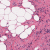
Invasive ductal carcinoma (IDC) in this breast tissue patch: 0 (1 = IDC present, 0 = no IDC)